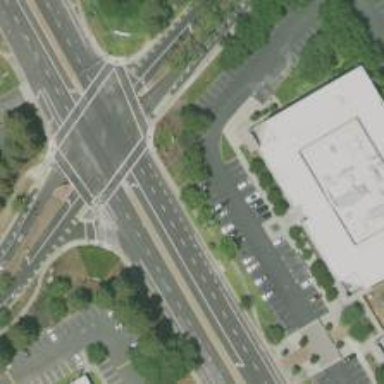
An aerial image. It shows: Solid stop line on the road marking.